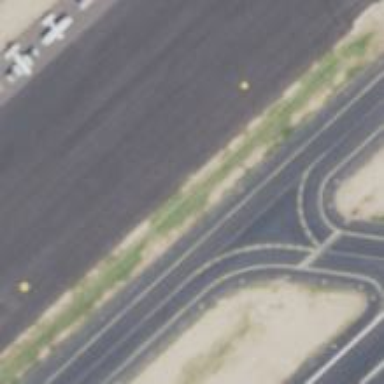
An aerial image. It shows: Image of taxiway at airport.